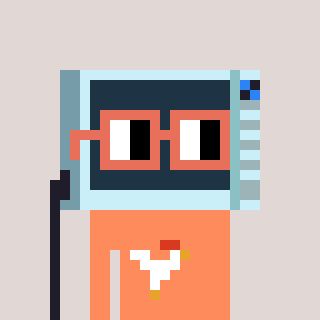
a pixel art character with square orange glasses, a microwave-shaped head and a peachy-colored body on a warm background